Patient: sex F, age 56
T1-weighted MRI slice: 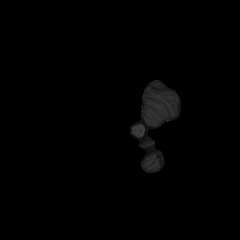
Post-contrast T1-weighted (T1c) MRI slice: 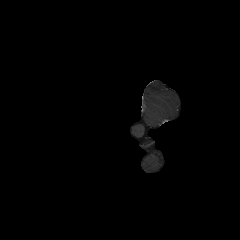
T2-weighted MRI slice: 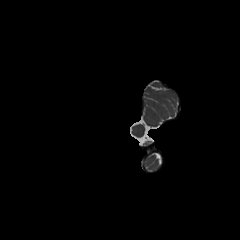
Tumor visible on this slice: no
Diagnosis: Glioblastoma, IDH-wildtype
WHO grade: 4